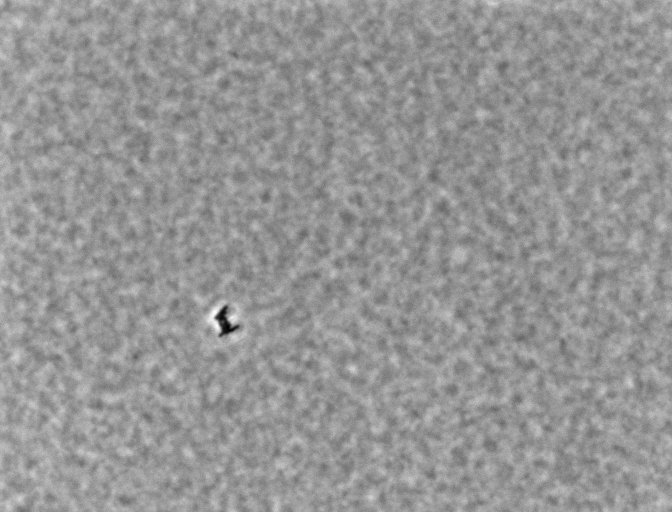
Listeria innocua